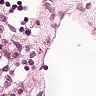
Metastatic tissue present: yes